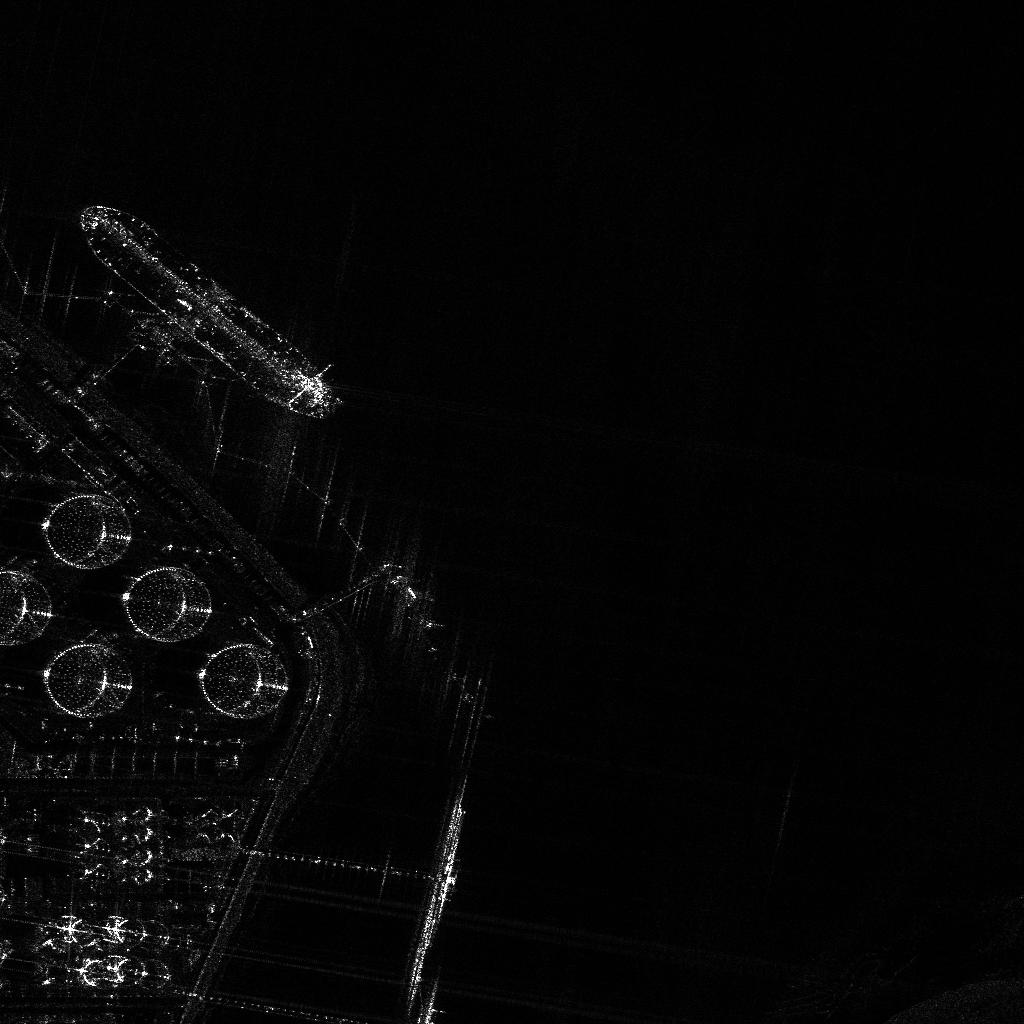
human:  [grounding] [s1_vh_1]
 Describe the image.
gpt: In the satellite image, there is  <ref>1 large ore-oil </ref> <box>[[4, 25, 35, 34, 40]]</box> located at left.